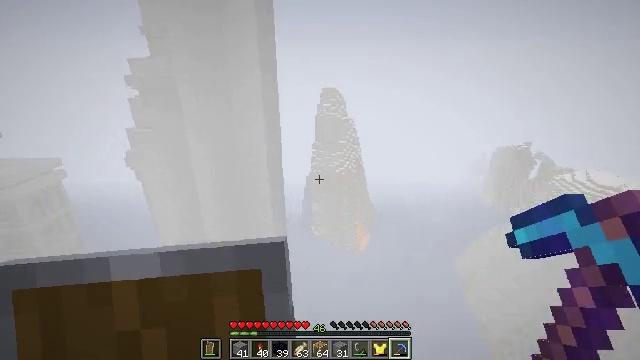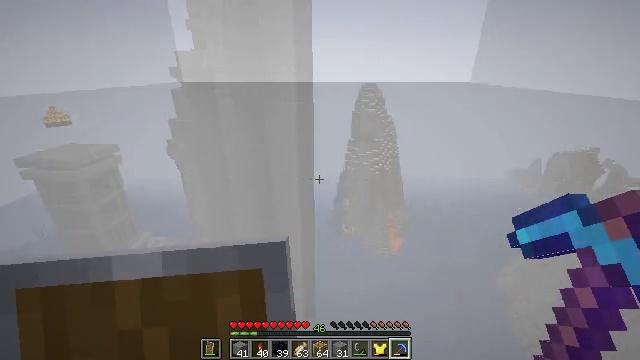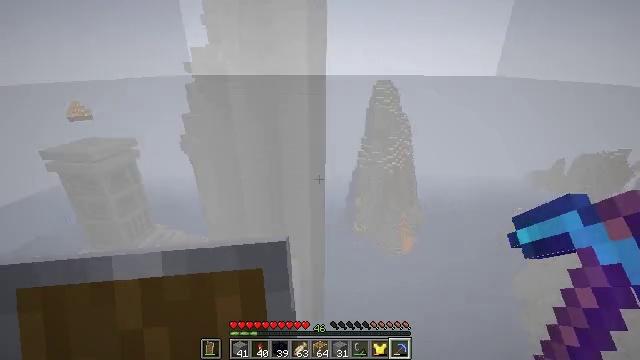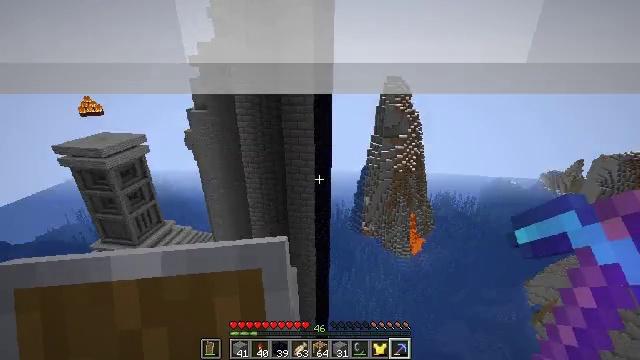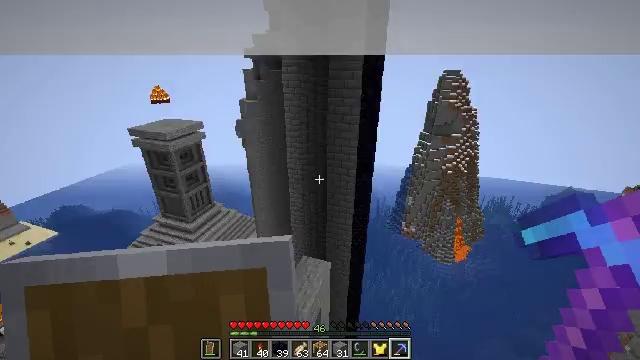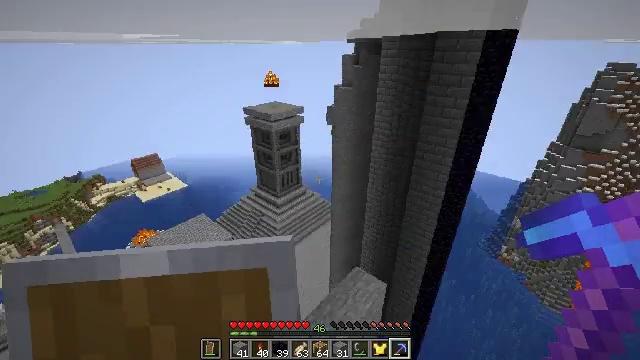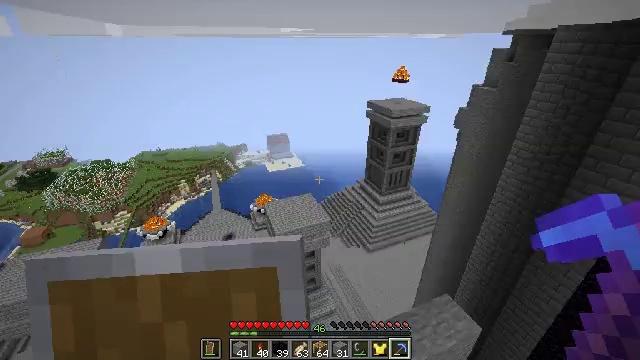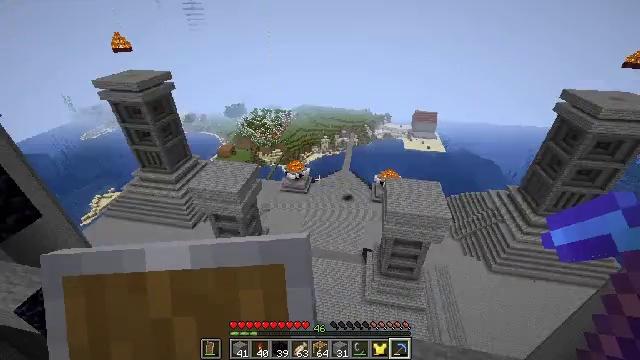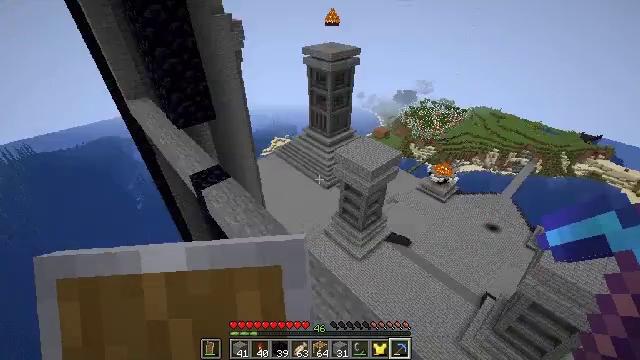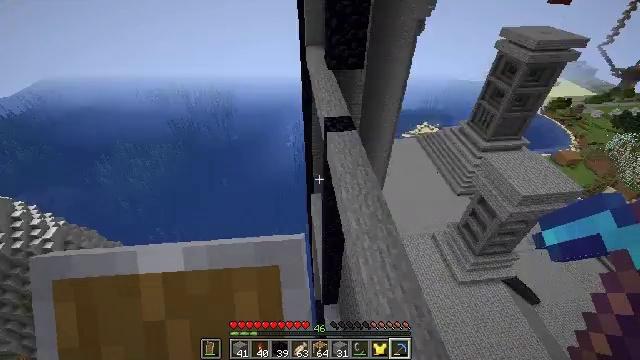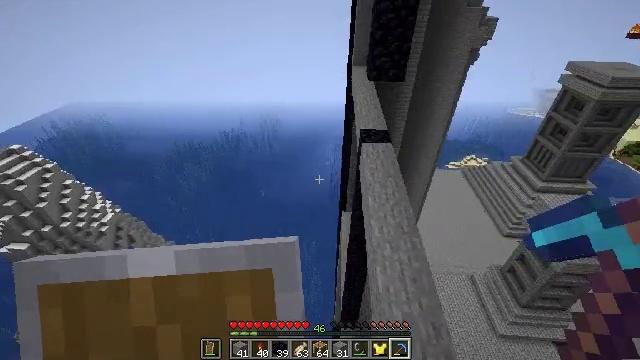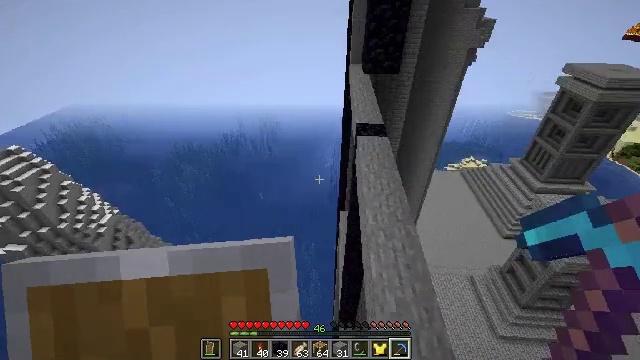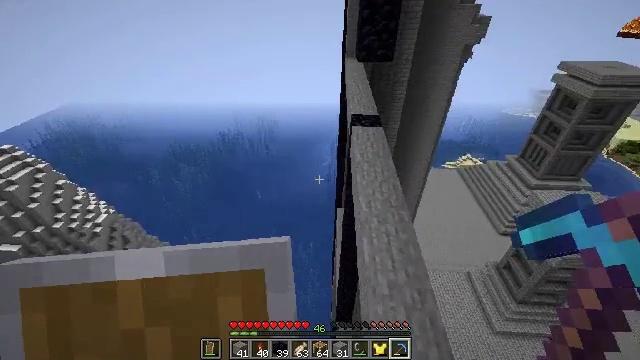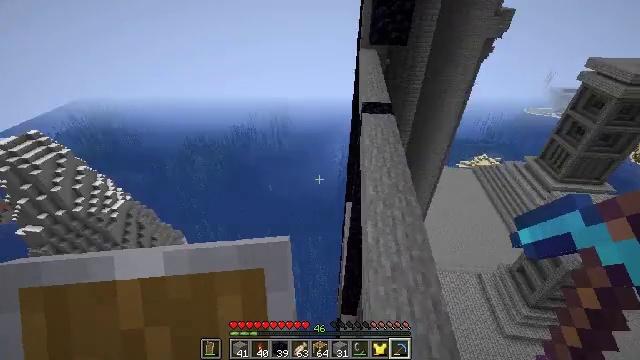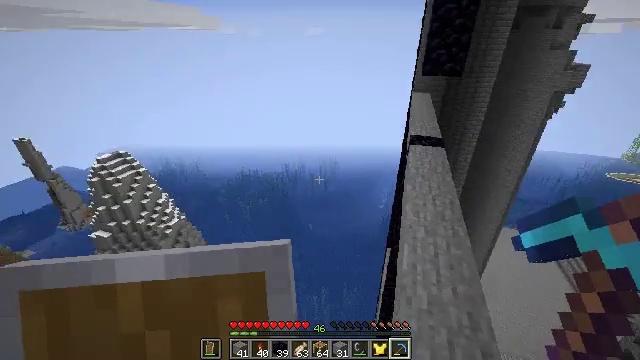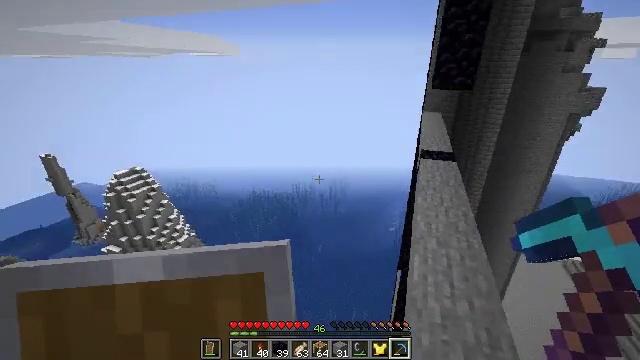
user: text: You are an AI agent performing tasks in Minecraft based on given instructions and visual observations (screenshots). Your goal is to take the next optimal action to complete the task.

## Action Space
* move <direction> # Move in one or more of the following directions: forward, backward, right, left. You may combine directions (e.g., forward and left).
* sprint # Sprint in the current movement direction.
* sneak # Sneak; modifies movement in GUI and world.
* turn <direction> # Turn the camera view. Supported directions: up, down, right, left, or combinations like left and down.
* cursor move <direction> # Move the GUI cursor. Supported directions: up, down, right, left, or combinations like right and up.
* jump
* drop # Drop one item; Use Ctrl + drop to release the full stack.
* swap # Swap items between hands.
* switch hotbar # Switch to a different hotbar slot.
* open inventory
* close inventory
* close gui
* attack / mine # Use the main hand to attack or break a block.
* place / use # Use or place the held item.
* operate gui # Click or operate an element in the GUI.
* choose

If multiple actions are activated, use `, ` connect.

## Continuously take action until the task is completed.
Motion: motion action
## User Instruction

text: Gather obsidian from a lava source.
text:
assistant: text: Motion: turn left
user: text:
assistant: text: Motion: turn left
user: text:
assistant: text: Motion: turn left
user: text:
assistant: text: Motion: turn left and down
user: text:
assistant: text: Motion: turn left and down
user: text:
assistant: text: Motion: turn left and down
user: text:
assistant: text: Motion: turn left and down
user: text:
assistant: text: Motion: turn left and down
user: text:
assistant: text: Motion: turn left and down
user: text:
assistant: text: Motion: turn left and up
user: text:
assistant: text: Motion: no_op
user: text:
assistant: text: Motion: no_op
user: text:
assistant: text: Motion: turn left
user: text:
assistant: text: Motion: turn left and up
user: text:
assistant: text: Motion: turn left and up
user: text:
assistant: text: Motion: turn right and up
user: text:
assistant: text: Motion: turn right and up
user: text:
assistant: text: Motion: turn right and up
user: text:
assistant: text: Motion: turn right and up
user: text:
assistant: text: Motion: turn right and up
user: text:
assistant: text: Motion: no_op
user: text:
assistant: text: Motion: no_op
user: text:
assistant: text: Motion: turn left and down
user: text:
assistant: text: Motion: turn left and down
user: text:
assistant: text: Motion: turn left
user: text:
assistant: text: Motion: no_op
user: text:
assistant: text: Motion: no_op
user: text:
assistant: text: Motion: no_op
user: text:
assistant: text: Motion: no_op
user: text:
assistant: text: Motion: turn right